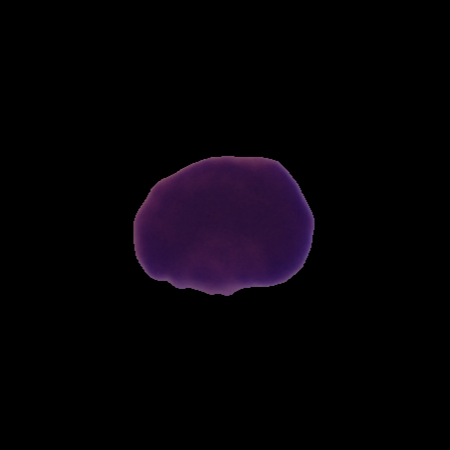
Label: cancer